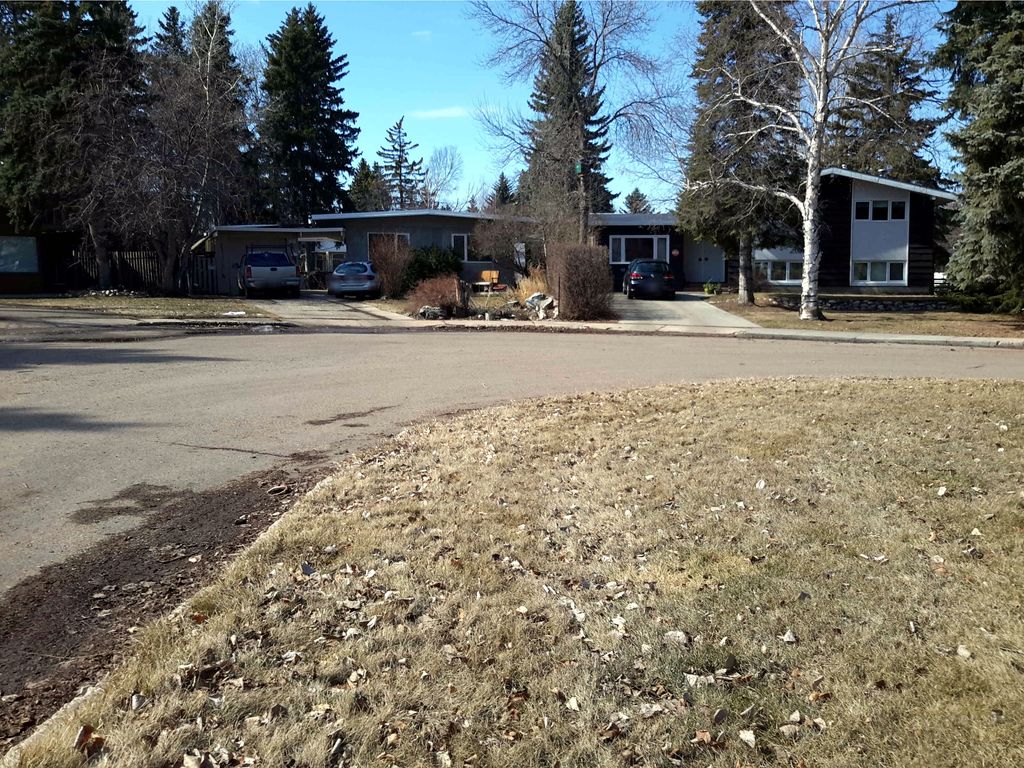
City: edmonton